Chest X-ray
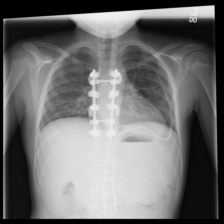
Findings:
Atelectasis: negative
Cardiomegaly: negative
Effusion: negative
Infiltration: negative
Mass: negative
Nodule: negative
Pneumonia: negative
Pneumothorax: negative
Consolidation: negative
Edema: negative
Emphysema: negative
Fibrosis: negative
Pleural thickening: negative
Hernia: negative